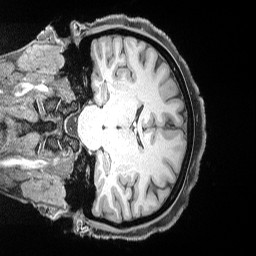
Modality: T1w
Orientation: coronal
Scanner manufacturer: siemens
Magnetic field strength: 3 T
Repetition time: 2.53 s
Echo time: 0.00169 s